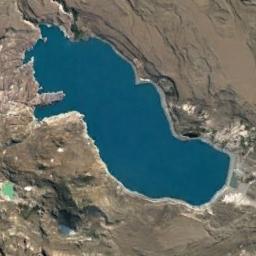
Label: lake